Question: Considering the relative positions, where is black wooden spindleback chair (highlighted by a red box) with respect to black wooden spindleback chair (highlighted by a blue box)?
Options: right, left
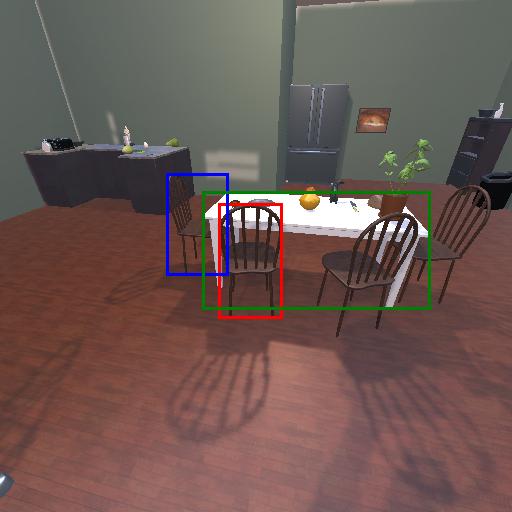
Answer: right